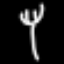
Label: fork